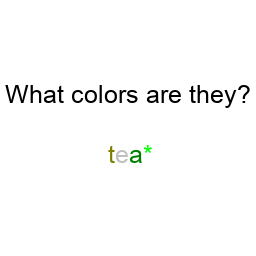
Color: olive, silver, green, lime
Color name shown: teal
Background color: white
Question text color: black